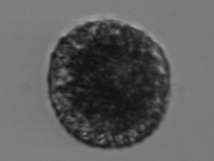
Label: Vicicitus_globosus